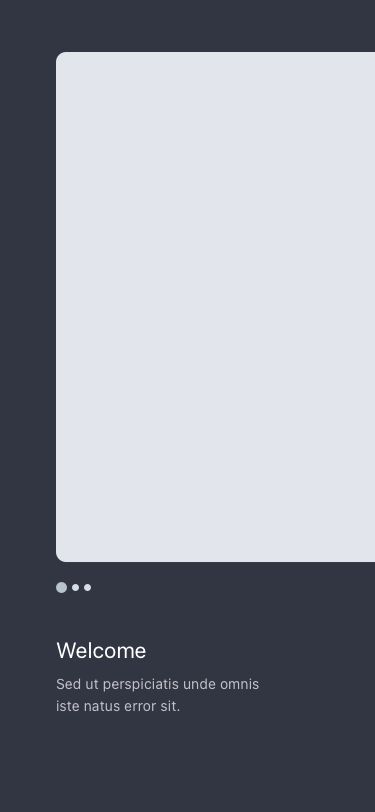
Text in this UI design:
Sed ut perspiciatis unde omnis iste natus error sit.
Welcome